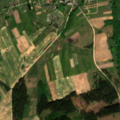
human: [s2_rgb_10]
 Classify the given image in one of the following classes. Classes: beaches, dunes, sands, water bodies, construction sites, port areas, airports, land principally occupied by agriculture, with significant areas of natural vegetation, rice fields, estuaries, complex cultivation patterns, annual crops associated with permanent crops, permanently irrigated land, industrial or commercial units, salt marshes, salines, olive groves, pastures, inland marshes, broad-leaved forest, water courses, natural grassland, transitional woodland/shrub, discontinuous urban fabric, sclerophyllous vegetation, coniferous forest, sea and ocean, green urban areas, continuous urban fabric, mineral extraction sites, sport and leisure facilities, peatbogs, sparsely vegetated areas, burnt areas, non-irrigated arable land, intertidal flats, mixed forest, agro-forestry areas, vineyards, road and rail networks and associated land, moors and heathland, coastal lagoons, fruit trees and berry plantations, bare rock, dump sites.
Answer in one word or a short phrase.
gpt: discontinuous urban fabric, non-irrigated arable land, complex cultivation patterns, coniferous forest, mixed forest